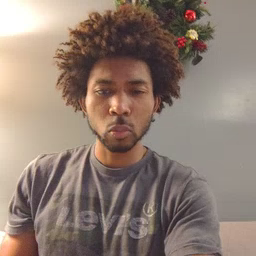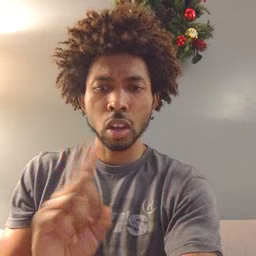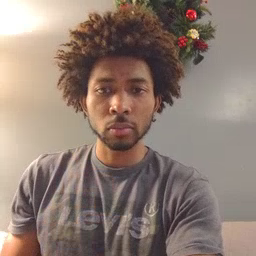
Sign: where